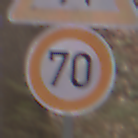
Verkehrszeichen: Geschwindigkeit70
Zusatzzeichen oben: FussgaengerRechts
Umgebung: Outdoor, Nature
Tageszeit: Midday
Wetter: Overcast
Licht: Natural
Jahreszeit: Autumn
Kontrast: LowContrast